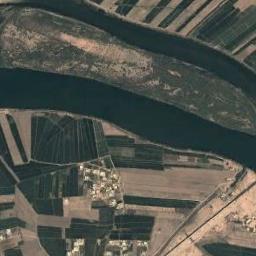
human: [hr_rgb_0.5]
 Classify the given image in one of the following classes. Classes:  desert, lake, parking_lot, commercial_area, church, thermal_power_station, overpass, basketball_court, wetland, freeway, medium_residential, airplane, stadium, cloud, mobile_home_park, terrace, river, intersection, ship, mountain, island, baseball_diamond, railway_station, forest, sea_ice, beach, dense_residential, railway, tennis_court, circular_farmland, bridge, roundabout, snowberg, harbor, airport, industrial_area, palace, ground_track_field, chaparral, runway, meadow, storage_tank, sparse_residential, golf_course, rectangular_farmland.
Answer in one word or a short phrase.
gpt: river